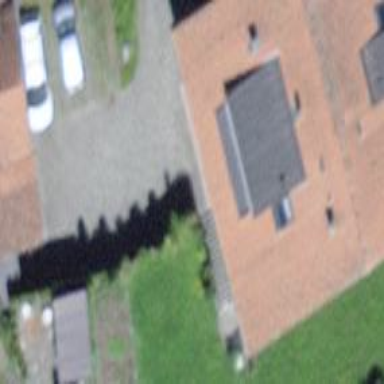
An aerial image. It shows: Garage.